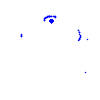
Particle: kaon